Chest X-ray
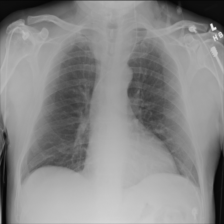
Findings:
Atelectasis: positive
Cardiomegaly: negative
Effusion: positive
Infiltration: negative
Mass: negative
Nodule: negative
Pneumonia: negative
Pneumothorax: negative
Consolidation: negative
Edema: negative
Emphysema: negative
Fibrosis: negative
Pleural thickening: negative
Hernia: negative